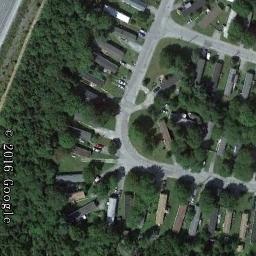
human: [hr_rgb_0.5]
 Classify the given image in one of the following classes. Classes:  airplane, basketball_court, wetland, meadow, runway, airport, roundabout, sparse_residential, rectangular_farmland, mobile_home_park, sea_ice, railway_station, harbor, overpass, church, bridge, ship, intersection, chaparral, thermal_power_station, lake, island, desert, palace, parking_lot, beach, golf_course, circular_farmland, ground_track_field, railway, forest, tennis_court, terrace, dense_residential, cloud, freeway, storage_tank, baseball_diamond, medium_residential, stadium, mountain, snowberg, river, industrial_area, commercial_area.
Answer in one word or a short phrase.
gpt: mobile_home_park